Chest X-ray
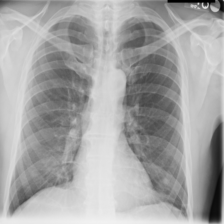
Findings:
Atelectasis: negative
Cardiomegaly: negative
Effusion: negative
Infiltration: negative
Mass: negative
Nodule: negative
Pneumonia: negative
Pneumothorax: negative
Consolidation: negative
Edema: negative
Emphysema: negative
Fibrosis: negative
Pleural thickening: negative
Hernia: negative